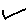
Label: hexagon